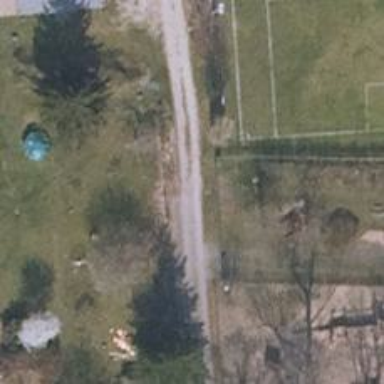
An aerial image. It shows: Driveway.